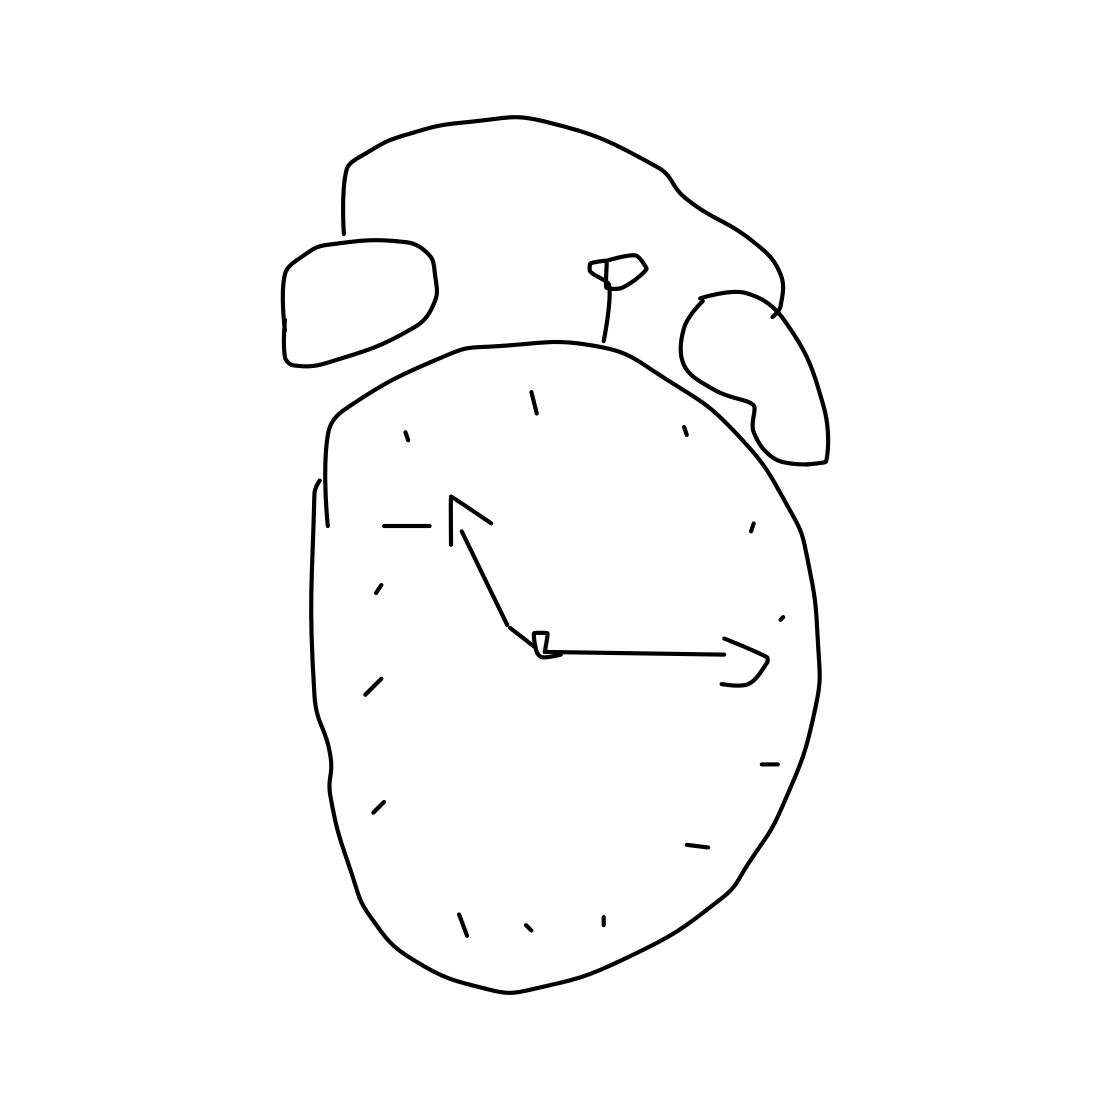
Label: alarm clock